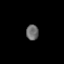
Tissue: prostate
Cell type: T cells
Senescence score: 0.7418
Nuclear area (px): 184
Mean DAPI intensity: 109.56